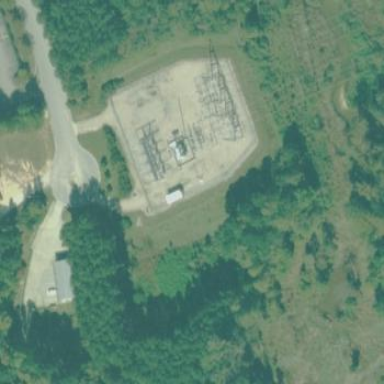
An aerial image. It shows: Distribution level power substation enclosed by fence.